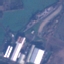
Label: Industrial